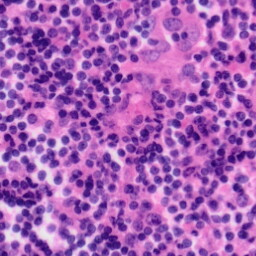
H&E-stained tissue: Tonsil